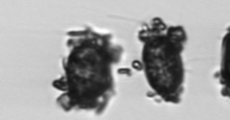
Label: Thalassiosira_TAG_external_detritus